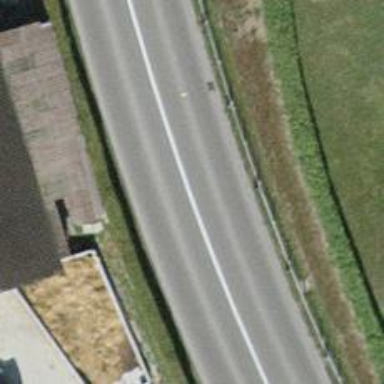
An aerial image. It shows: Asphalt road classified as primary highway.